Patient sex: M
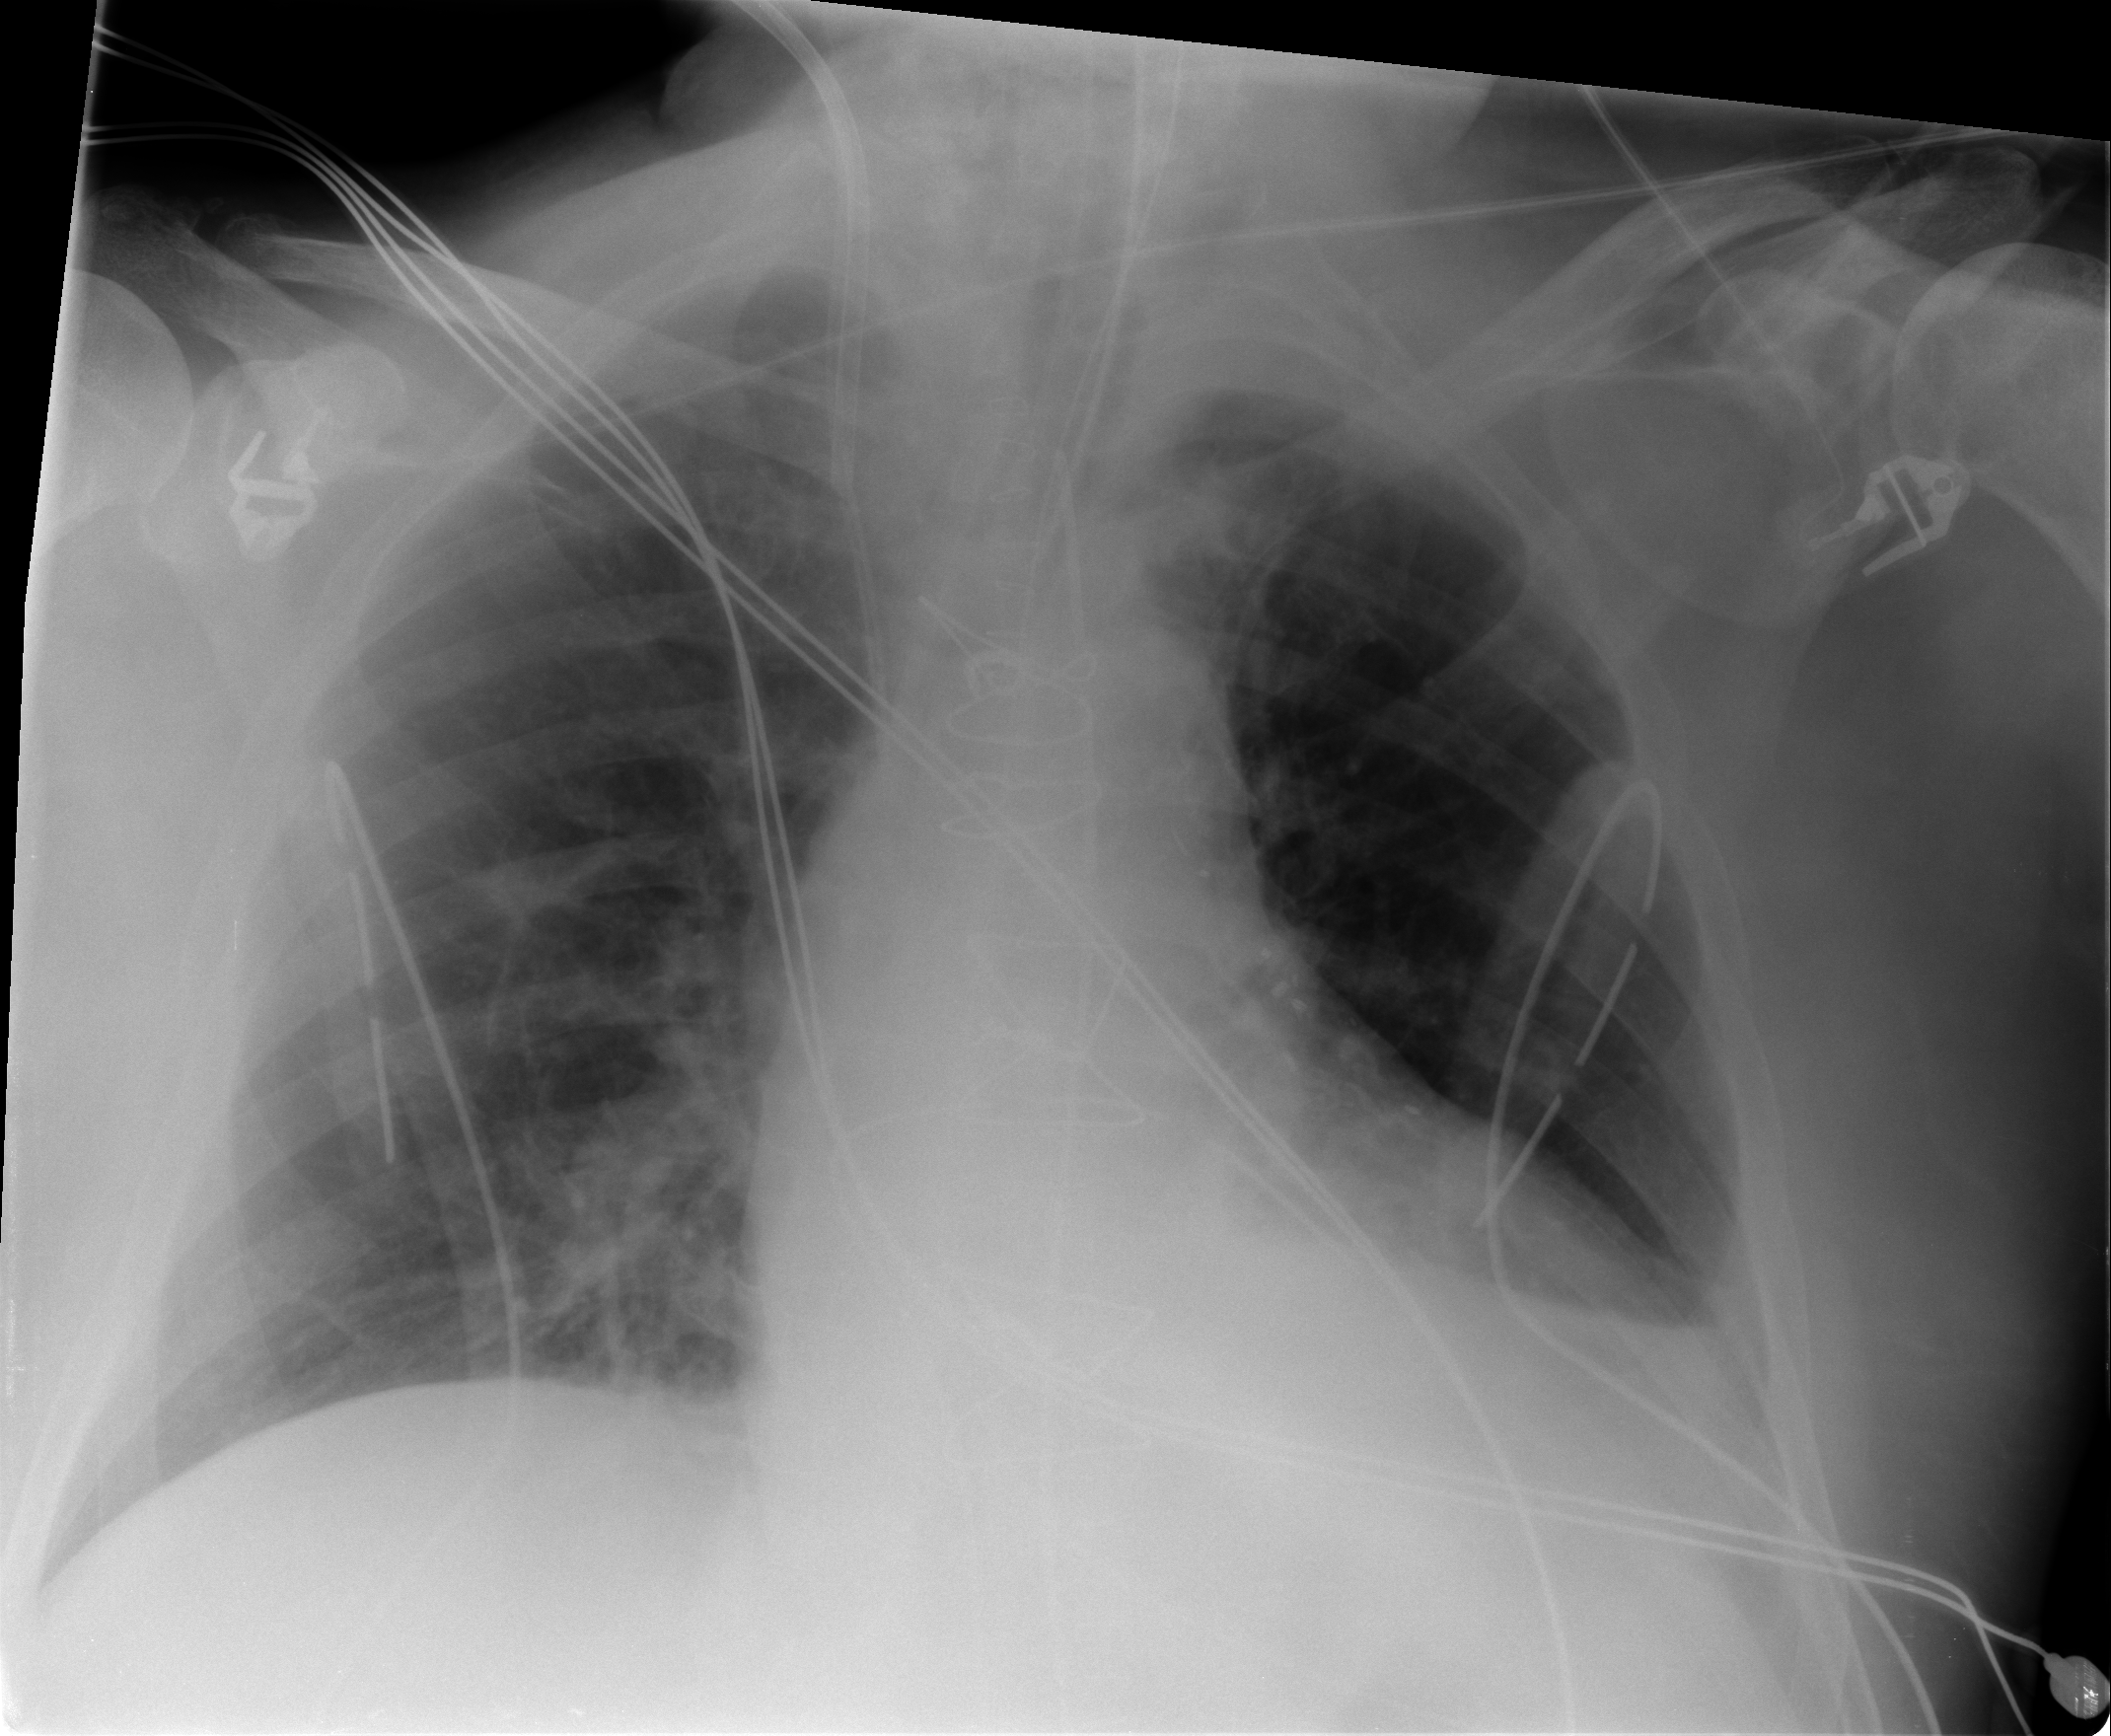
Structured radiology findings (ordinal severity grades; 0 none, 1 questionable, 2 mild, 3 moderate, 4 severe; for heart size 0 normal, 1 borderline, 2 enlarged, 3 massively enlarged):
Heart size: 1
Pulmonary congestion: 2
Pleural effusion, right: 0
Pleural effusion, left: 2
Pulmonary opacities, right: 0
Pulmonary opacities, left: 0
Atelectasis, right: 2
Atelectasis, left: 2